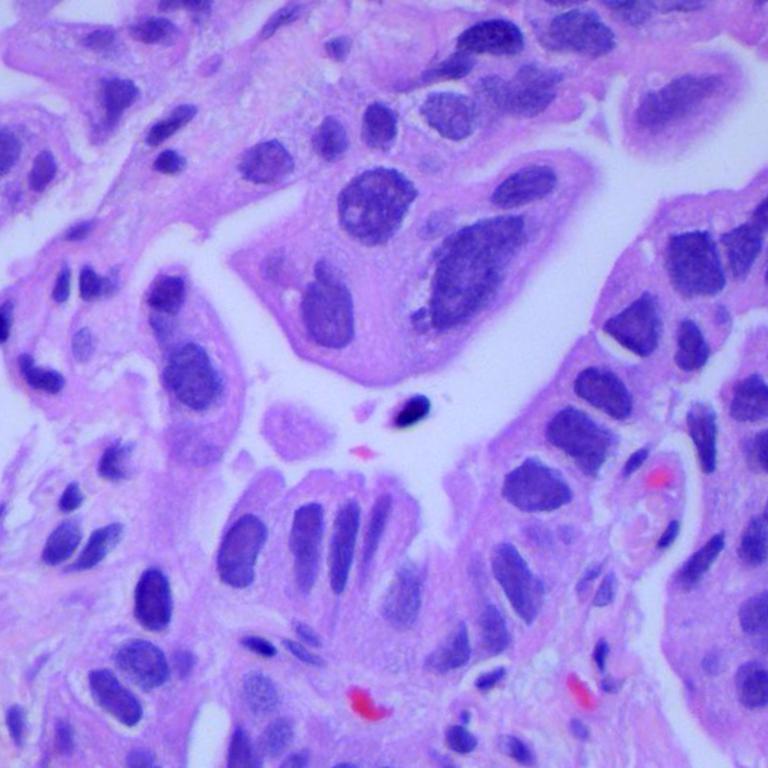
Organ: lung
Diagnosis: adenocarcinomas